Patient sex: M
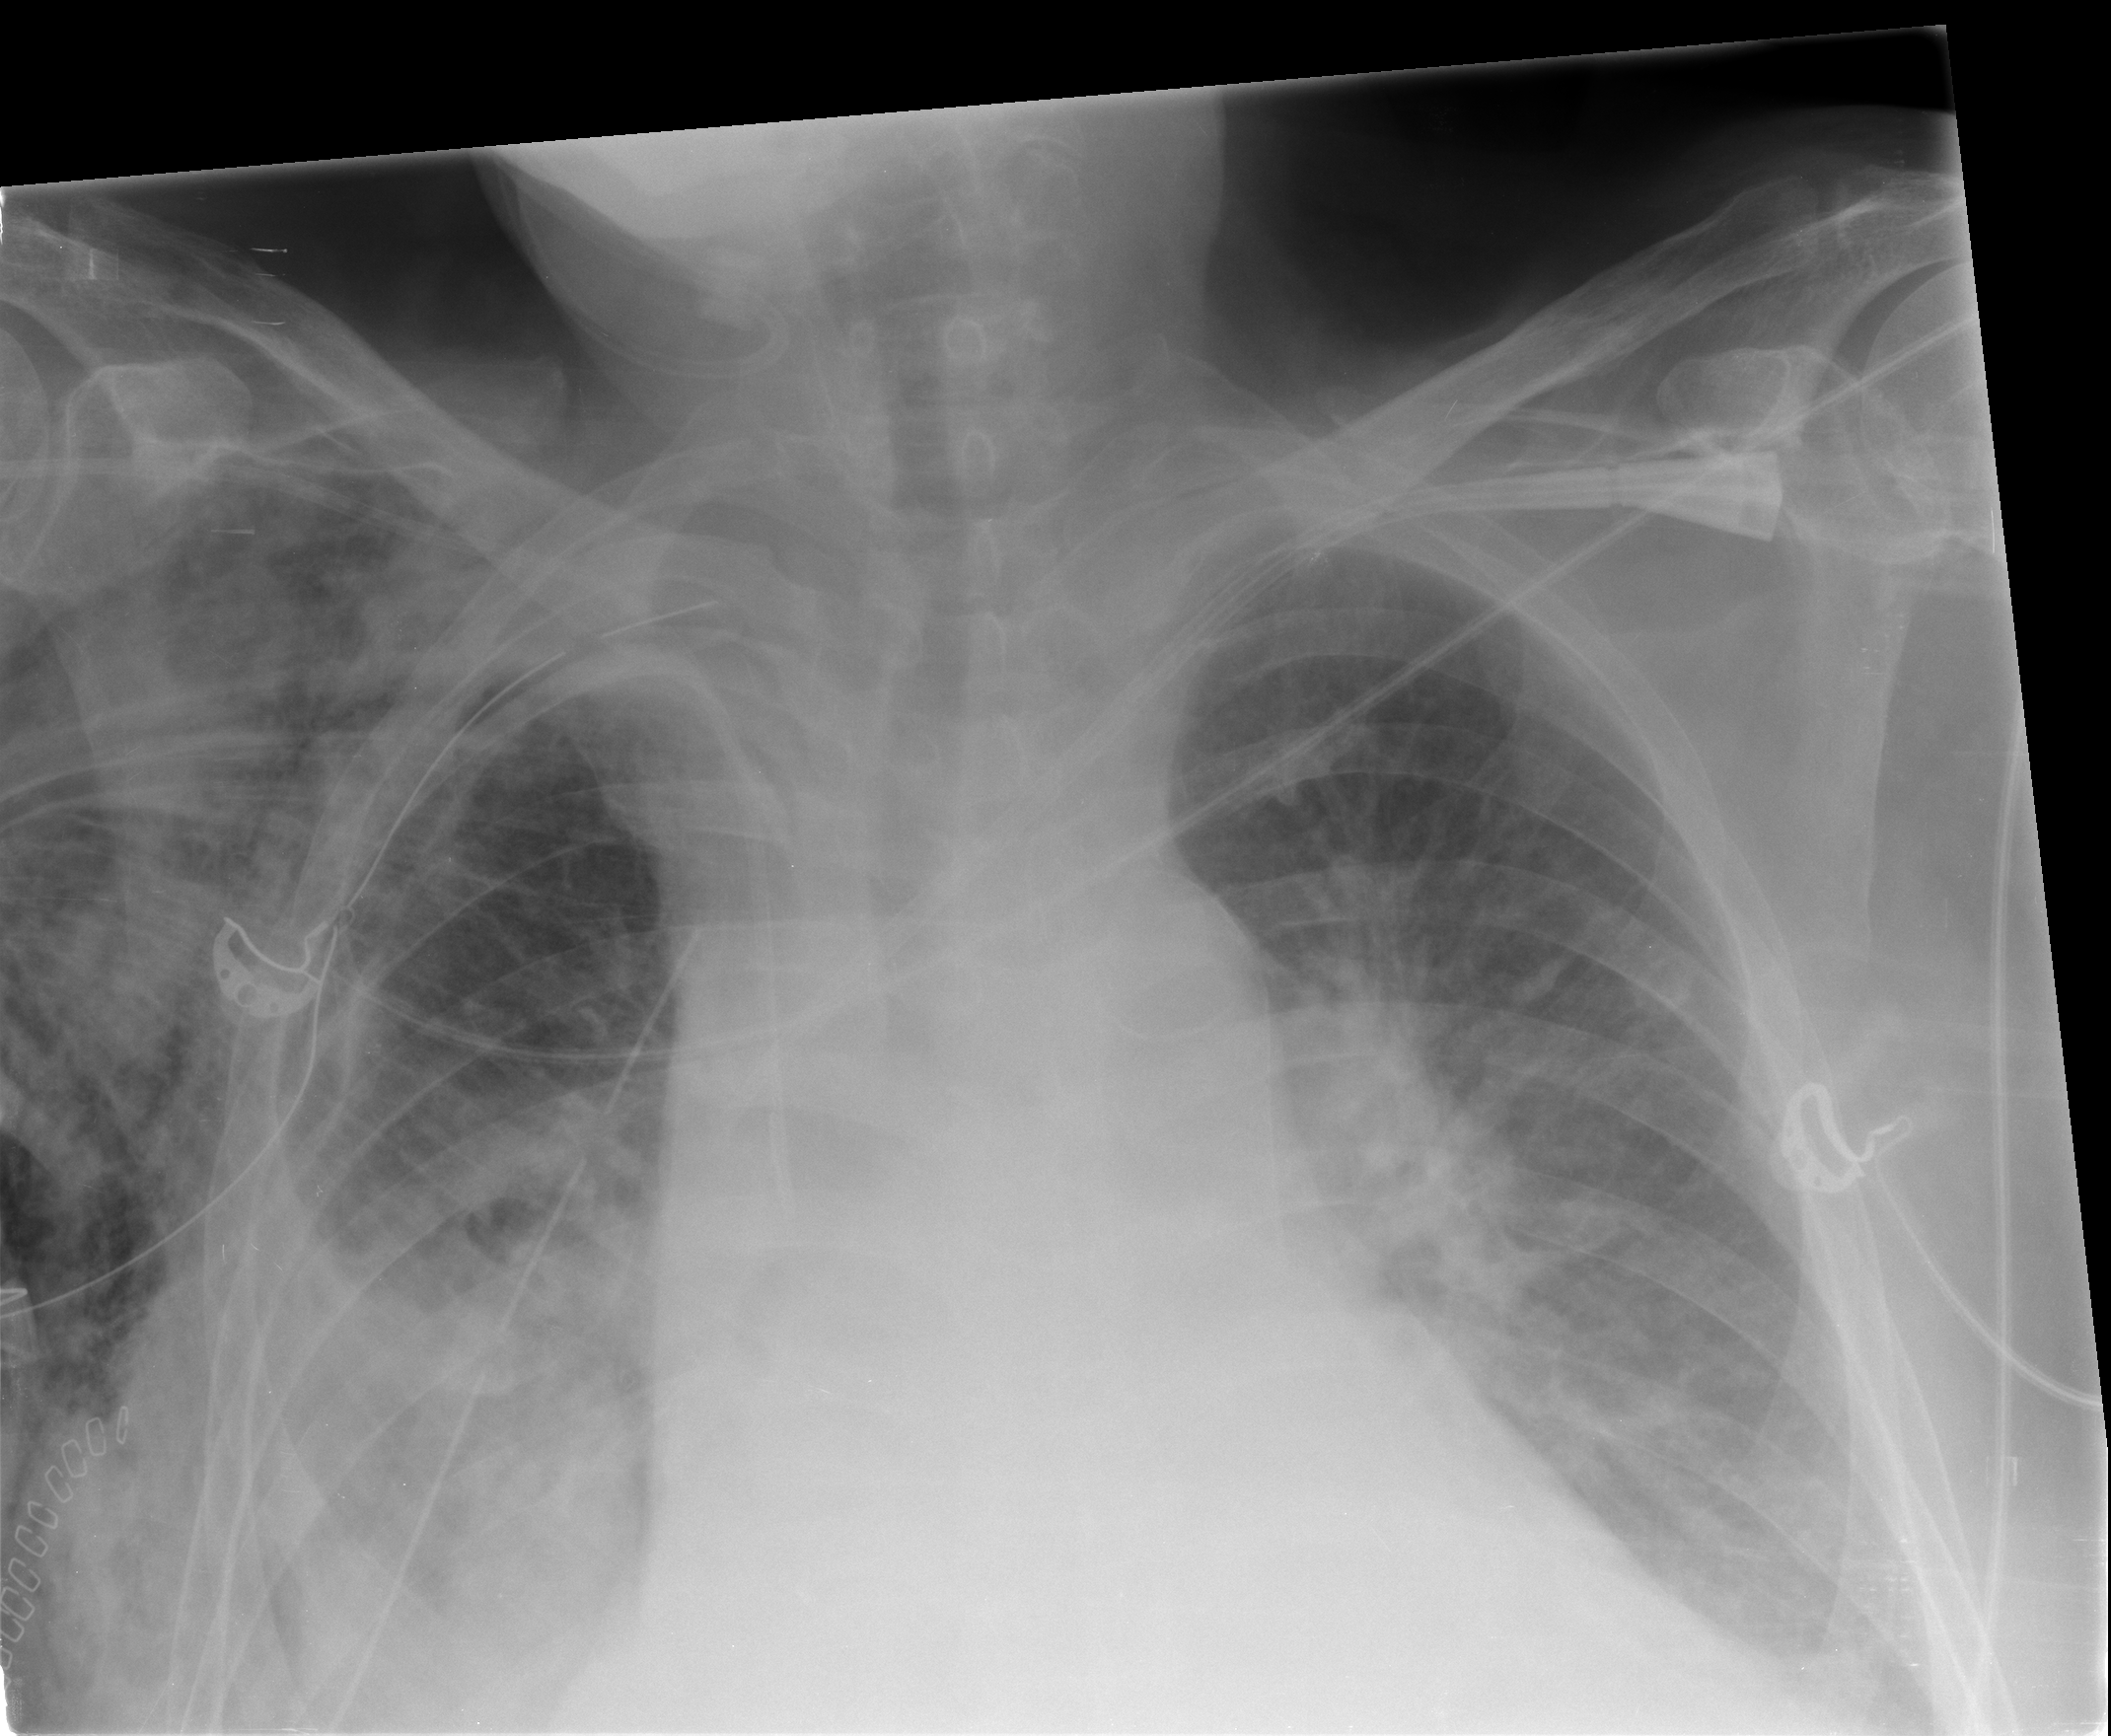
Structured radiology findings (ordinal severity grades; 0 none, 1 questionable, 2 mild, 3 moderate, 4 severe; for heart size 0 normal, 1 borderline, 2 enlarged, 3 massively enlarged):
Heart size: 2
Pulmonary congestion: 0
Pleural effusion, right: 2
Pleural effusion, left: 1
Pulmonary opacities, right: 2
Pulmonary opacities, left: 0
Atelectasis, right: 3
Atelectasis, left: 2